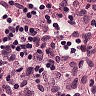
Metastatic tissue present: no